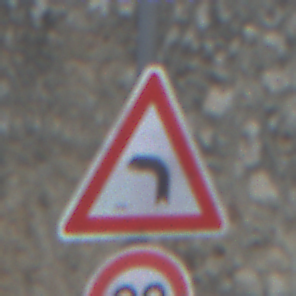
Verkehrszeichen: KurveLinks
Zusatzzeichen unten: Geschwindigkeit90
Umgebung: Outdoor, Suburban
Tageszeit: MorningAfternoon
Wetter: PartlyCloudy
Licht: Natural
Jahreszeit: NotSpecified
Kontrast: LowContrast